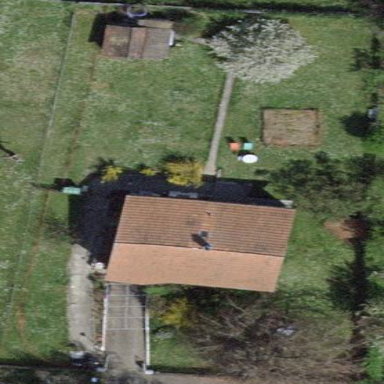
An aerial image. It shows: Garden surrounded by fence.